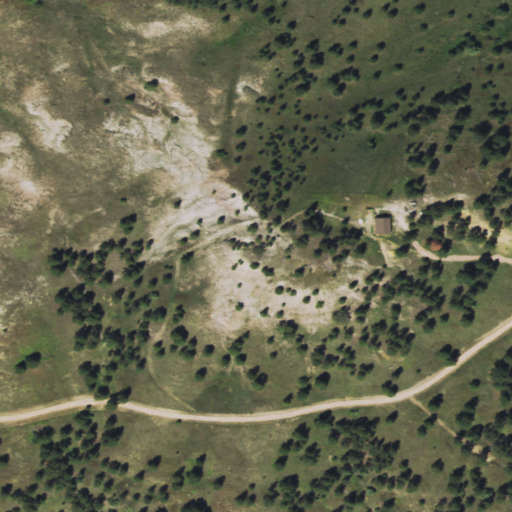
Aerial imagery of ridge(s) in Wyoming named Tower Divide containing grassland, shrub, and open development